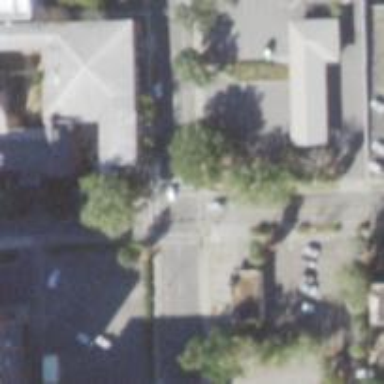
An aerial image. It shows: Marked crossing on footway.